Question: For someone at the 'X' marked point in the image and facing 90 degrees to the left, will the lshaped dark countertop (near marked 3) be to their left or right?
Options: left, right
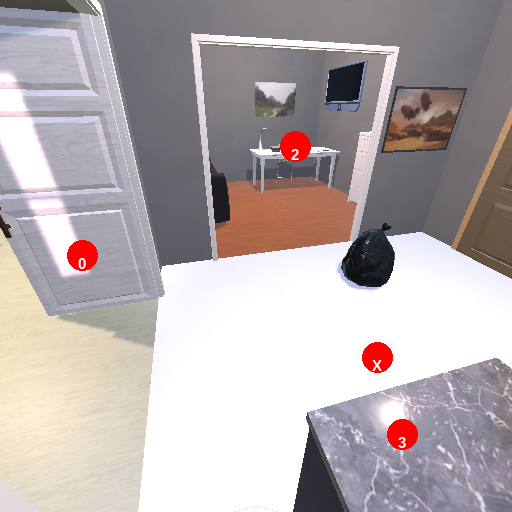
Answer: left